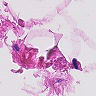
Metastatic tissue present: no